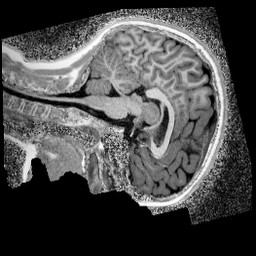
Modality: UNIT1_denoised
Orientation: sagittal
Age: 11
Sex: female
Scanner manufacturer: siemens
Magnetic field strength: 3 T
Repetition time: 4 s
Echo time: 0.00299 s